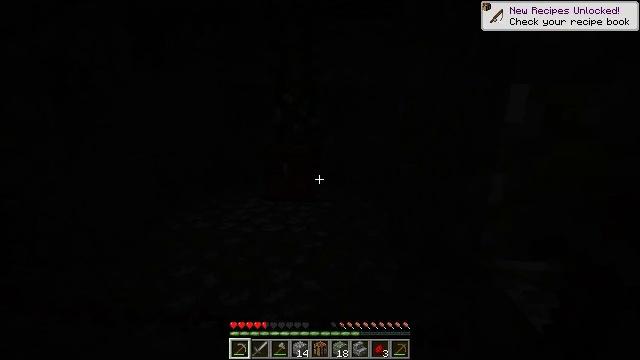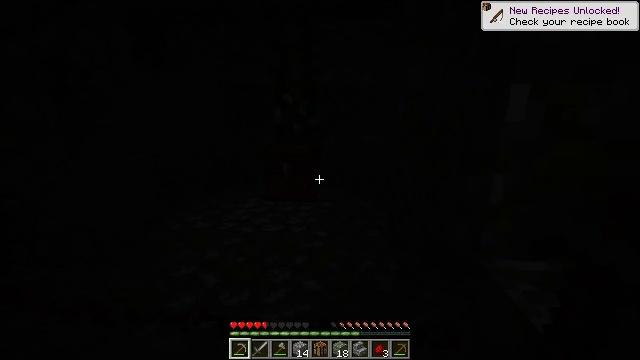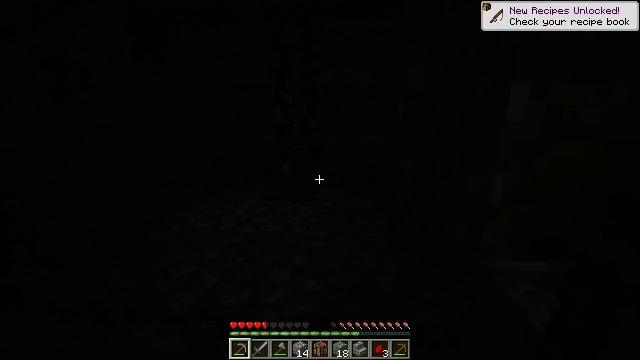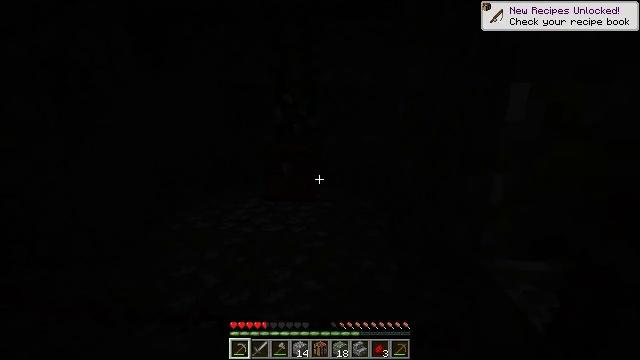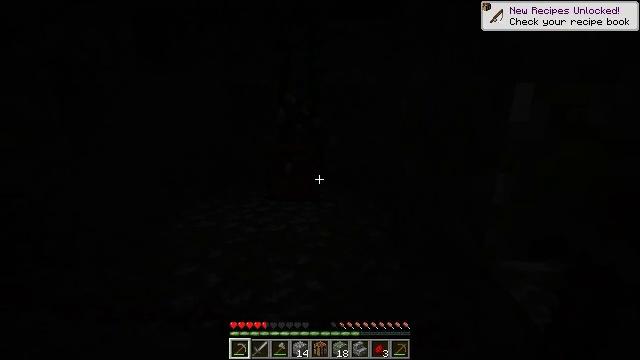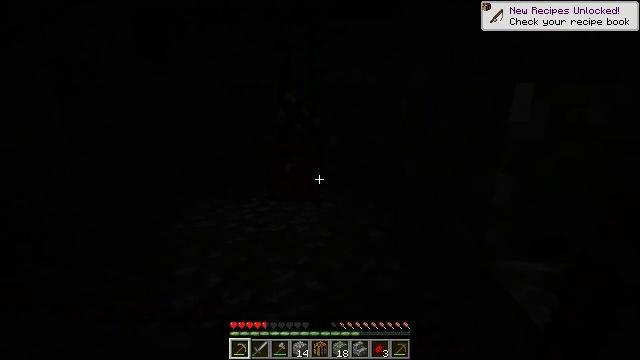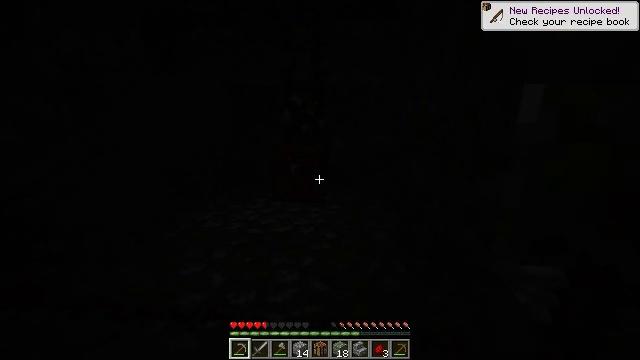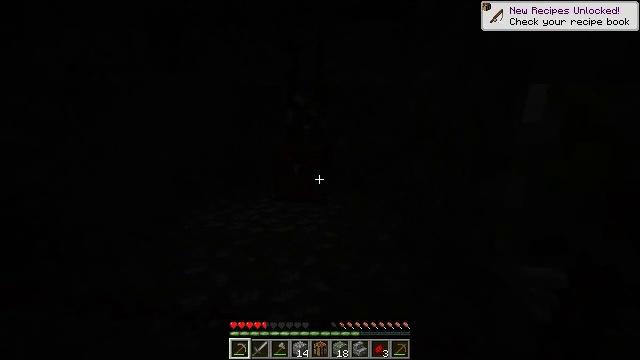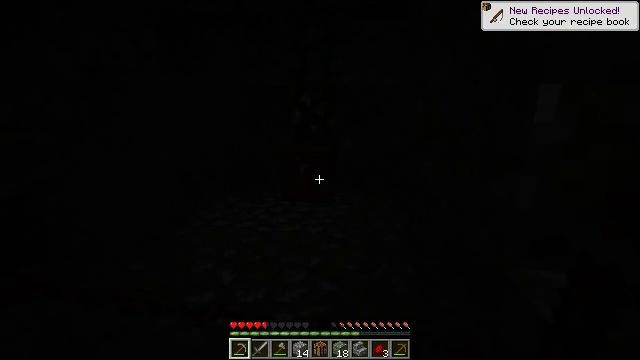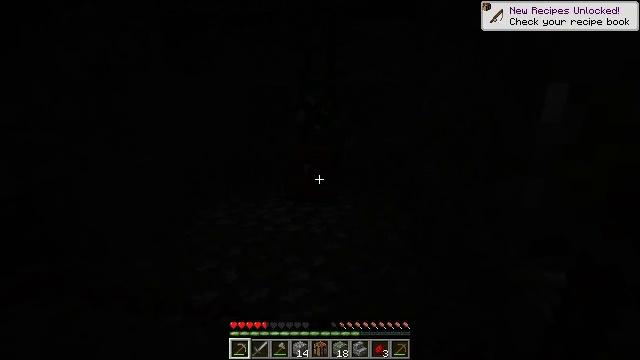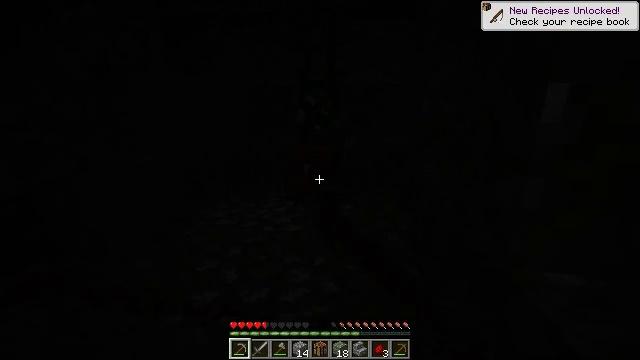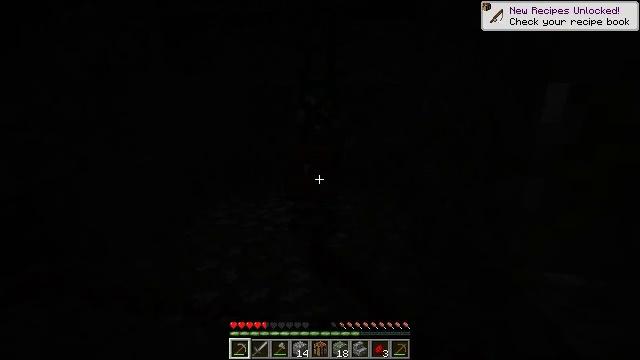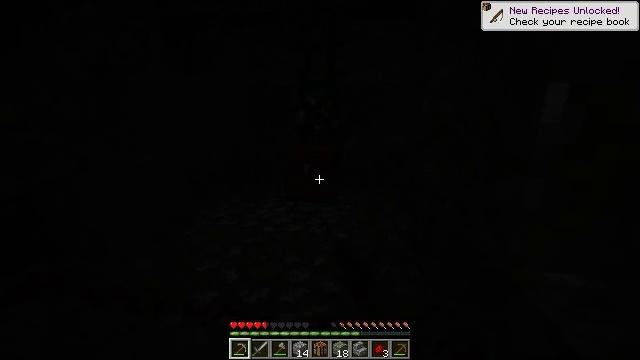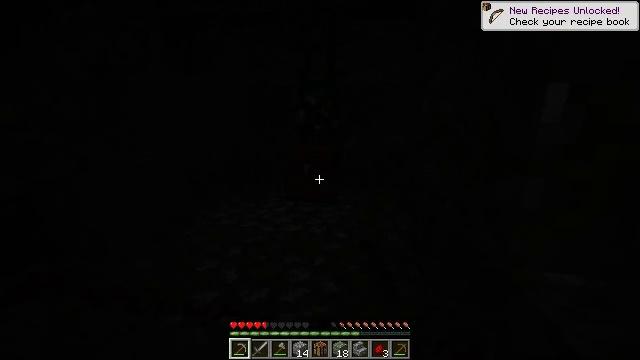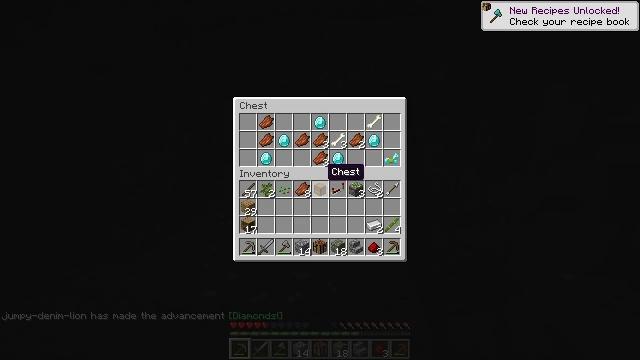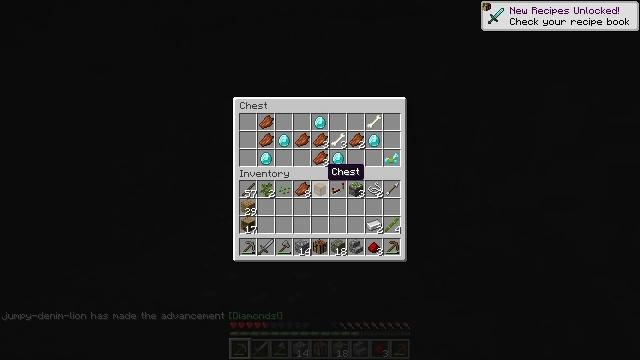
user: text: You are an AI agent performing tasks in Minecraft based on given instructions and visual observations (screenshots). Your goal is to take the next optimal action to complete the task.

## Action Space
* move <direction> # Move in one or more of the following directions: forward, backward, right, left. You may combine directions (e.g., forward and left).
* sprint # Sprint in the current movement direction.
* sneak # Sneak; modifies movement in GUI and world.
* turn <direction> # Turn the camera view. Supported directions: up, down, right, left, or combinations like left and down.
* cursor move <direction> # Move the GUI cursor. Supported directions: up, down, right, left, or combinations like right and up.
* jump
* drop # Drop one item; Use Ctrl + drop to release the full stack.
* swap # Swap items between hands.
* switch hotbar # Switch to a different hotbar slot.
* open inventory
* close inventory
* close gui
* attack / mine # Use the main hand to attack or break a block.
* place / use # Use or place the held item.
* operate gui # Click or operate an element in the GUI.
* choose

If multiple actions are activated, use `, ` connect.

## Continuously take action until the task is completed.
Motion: motion action
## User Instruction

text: Remove redstone wire from your setup.
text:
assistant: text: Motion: no_op
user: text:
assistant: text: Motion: use / place
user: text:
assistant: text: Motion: use / place
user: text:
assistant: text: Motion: use / place
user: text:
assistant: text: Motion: no_op
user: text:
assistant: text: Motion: turn left
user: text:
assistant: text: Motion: no_op
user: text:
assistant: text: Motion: turn left
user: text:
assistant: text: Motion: use / place
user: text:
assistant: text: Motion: use / place
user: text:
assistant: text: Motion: no_op
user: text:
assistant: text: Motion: no_op
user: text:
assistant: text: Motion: no_op
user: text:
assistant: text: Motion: open gui
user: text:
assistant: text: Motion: no_op
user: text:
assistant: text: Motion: no_op
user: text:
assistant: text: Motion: no_op
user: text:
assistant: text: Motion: no_op
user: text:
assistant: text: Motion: no_op
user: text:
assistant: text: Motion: no_op
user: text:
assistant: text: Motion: no_op
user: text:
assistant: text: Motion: no_op
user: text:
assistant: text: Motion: cursor move right and up
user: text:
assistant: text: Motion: no_op
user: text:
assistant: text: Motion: no_op
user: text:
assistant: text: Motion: no_op
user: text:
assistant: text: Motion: no_op
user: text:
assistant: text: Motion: sneak
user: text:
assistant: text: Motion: sneak
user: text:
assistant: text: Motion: sneak, operate gui